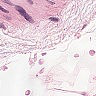
Metastatic tissue present: no